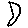
Label: moon